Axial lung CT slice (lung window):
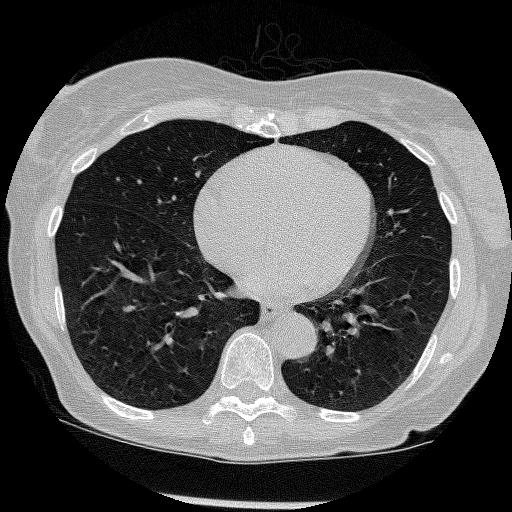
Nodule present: no